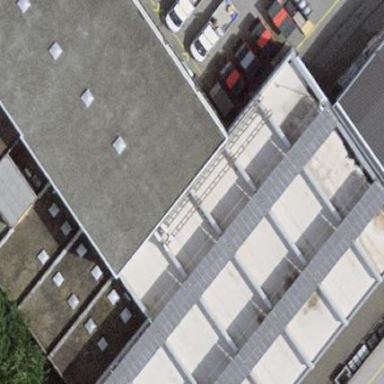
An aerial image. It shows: Industrial building.